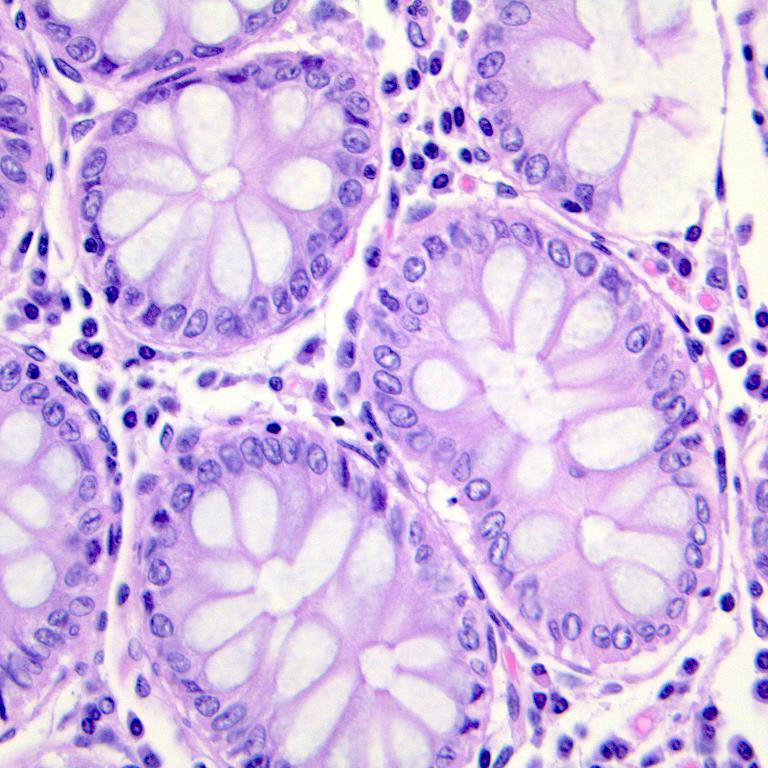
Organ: colon
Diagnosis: benign